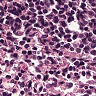
Metastatic tissue present: no